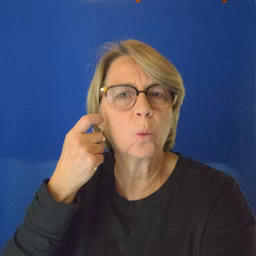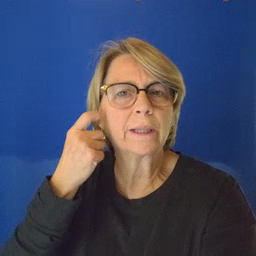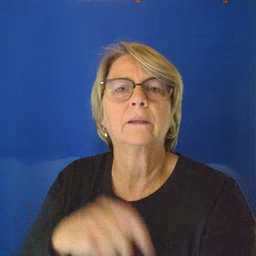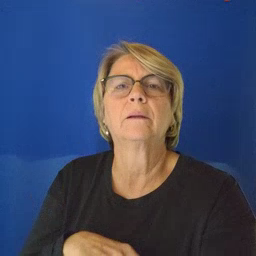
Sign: owie